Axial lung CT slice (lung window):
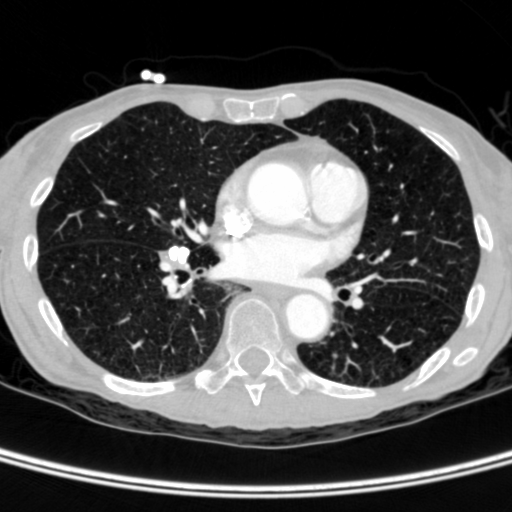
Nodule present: no